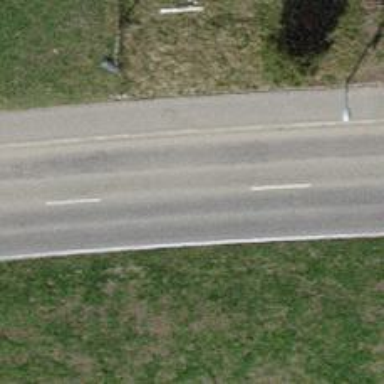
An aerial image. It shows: Tertiary road with asphalt surface.